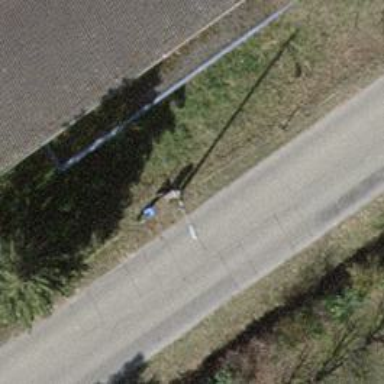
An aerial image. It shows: Traffic monitoring system is in place.